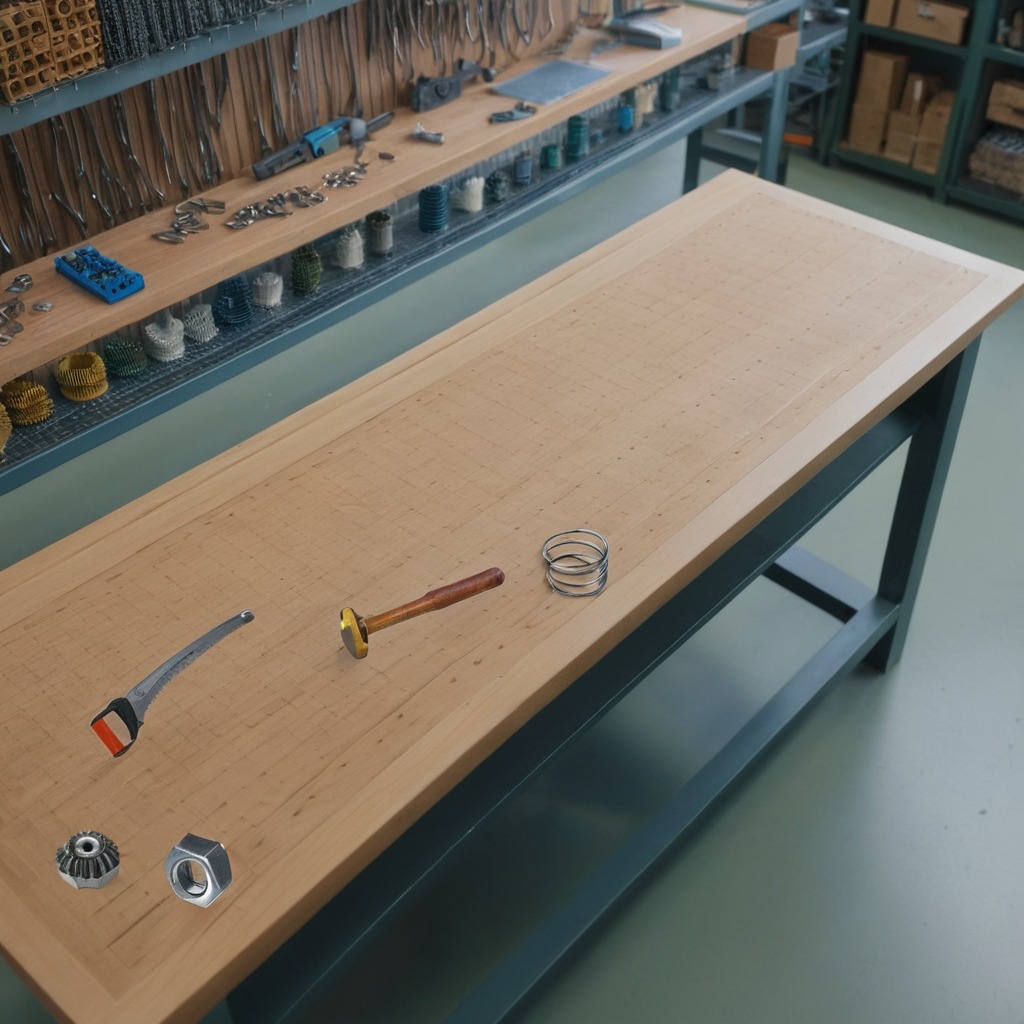
A steel gear with teeth, a hammer, a coiled metal spring, a handheld metal saw, and a metal nut are lying on the workbench inside a coastal fishing gear workshop.